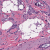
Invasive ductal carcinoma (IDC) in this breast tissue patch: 1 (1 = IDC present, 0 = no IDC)